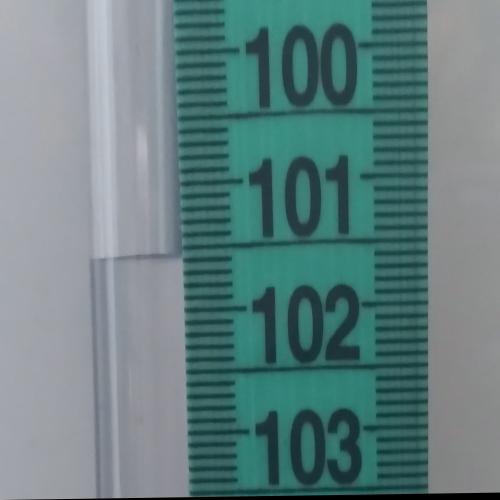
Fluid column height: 101.6 cm